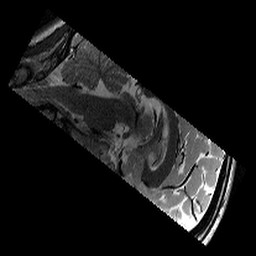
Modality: T2w
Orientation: sagittal
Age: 12
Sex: female
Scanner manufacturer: siemens
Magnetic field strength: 3 T
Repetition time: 9.23 s
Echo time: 0.067 s